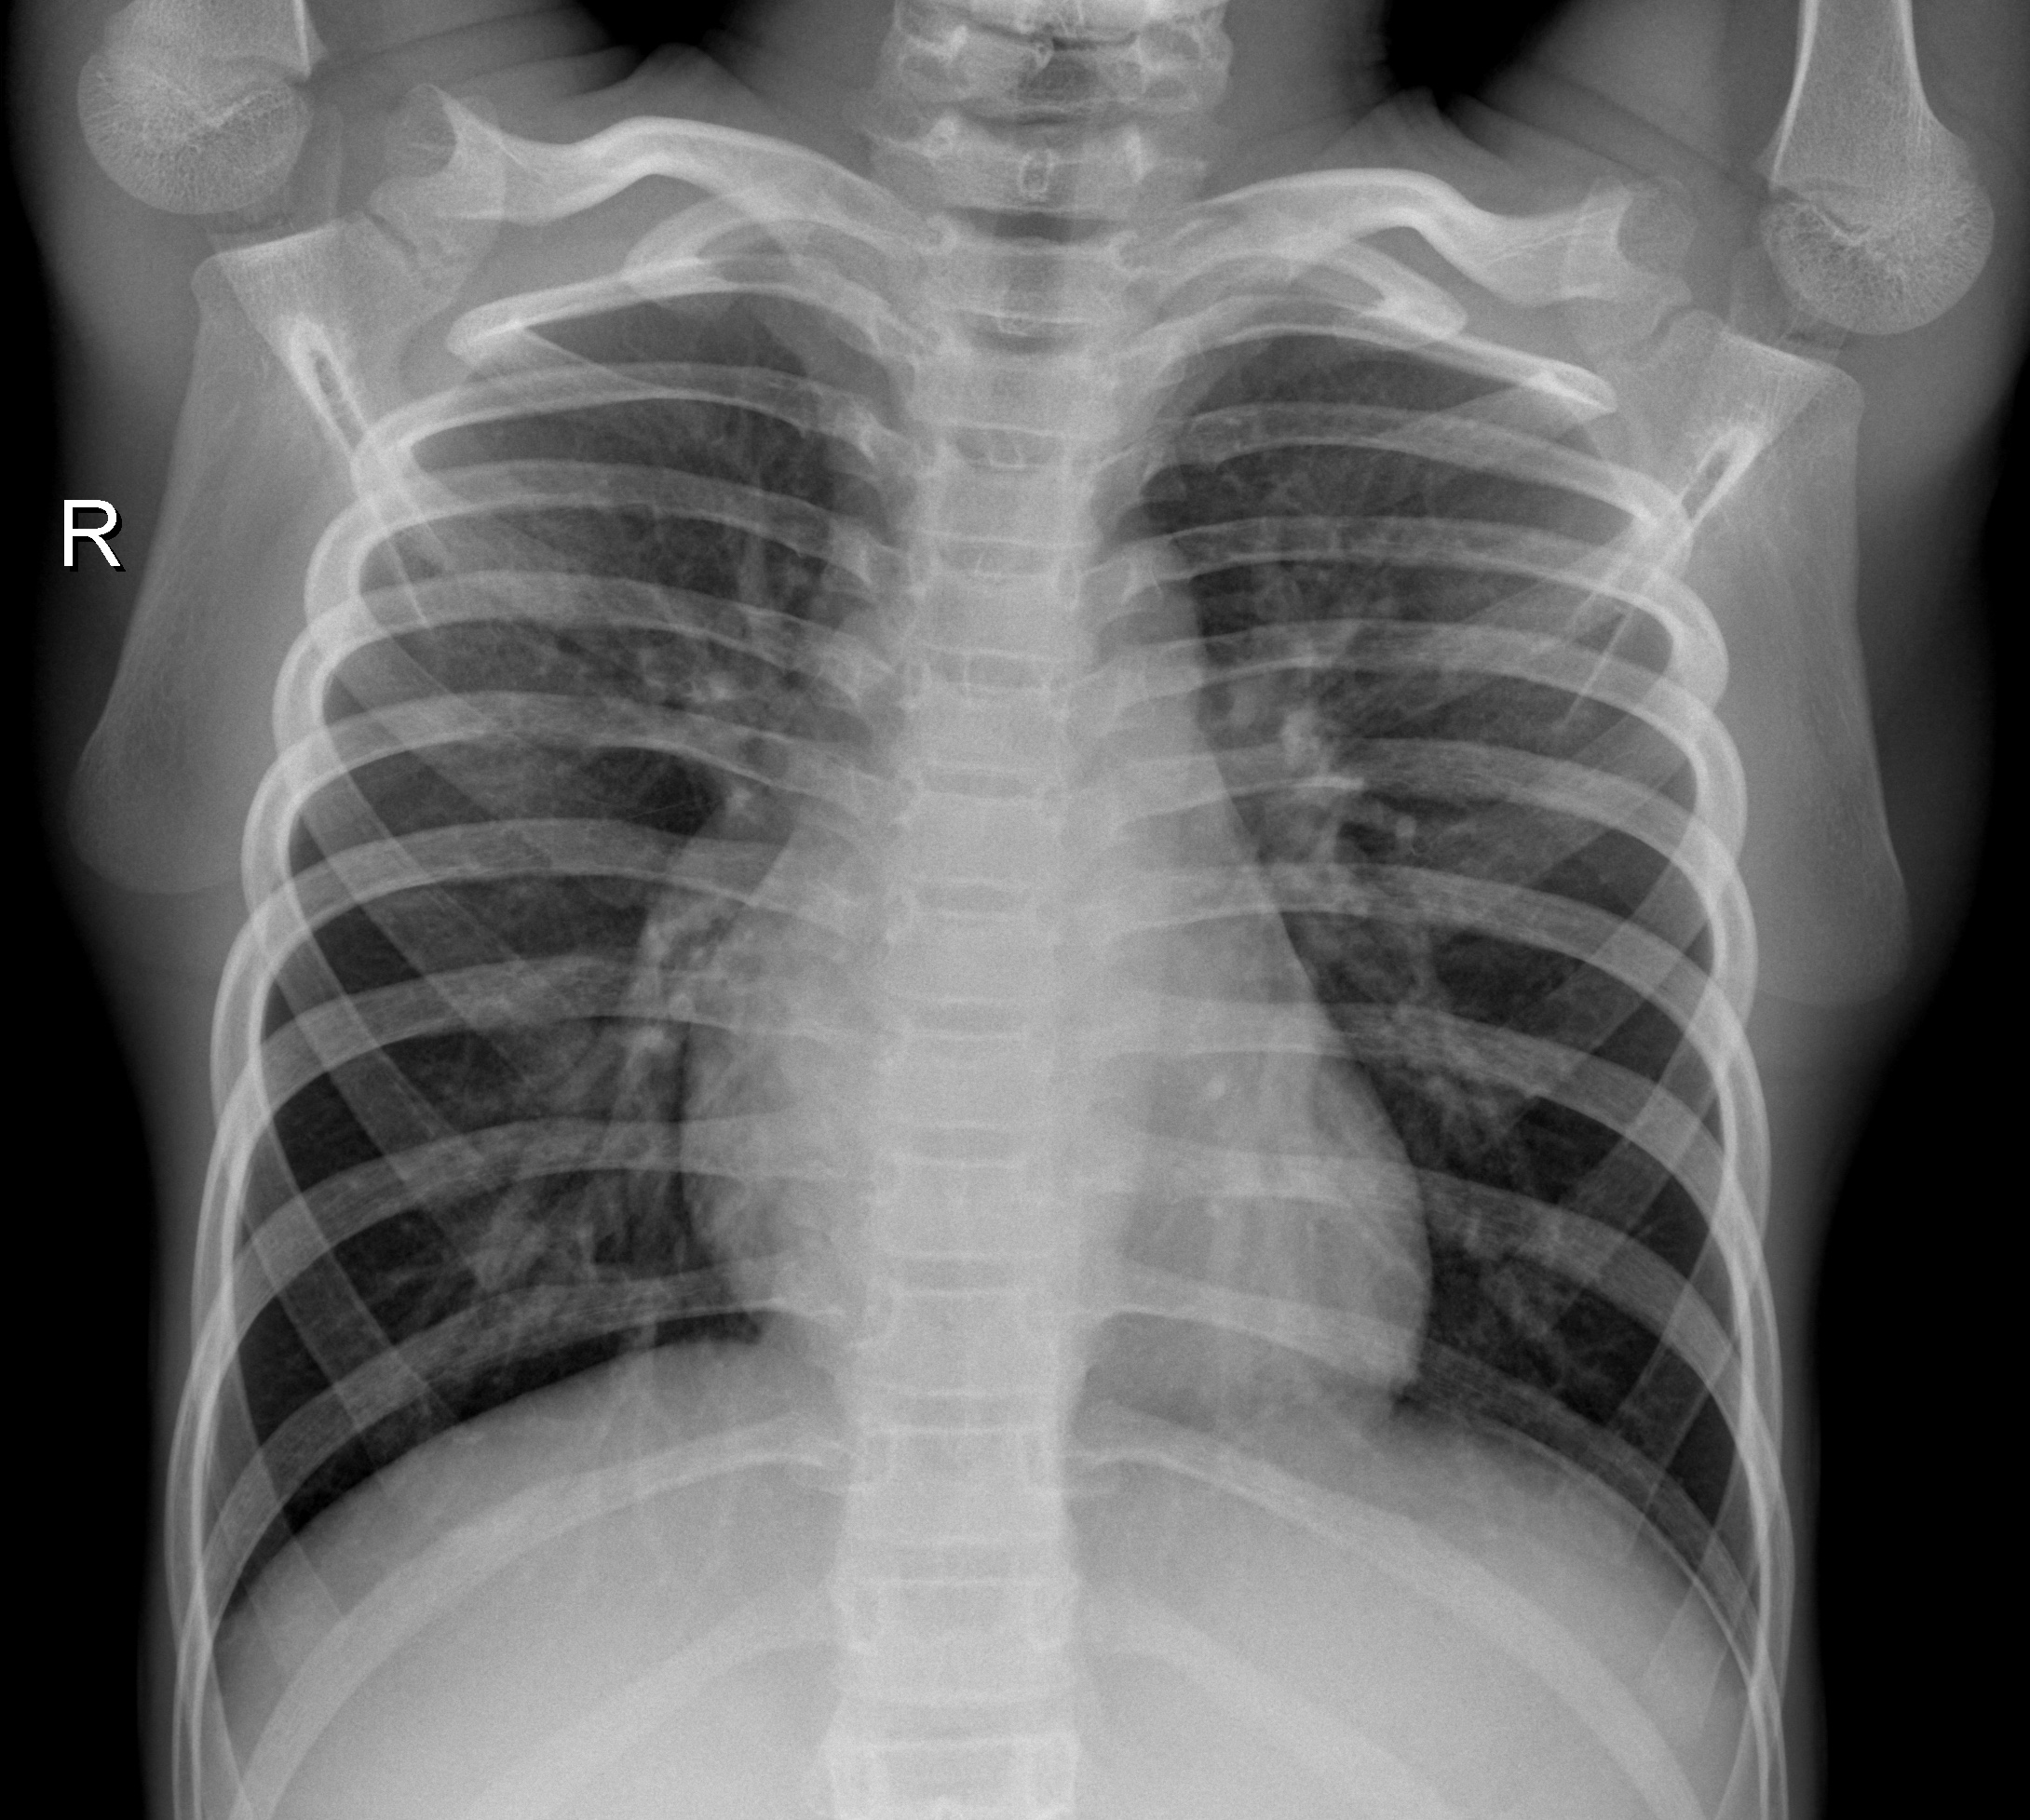
Diagnosis: NORMAL